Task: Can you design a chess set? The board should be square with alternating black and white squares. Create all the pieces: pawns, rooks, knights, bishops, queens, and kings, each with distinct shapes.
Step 5580:
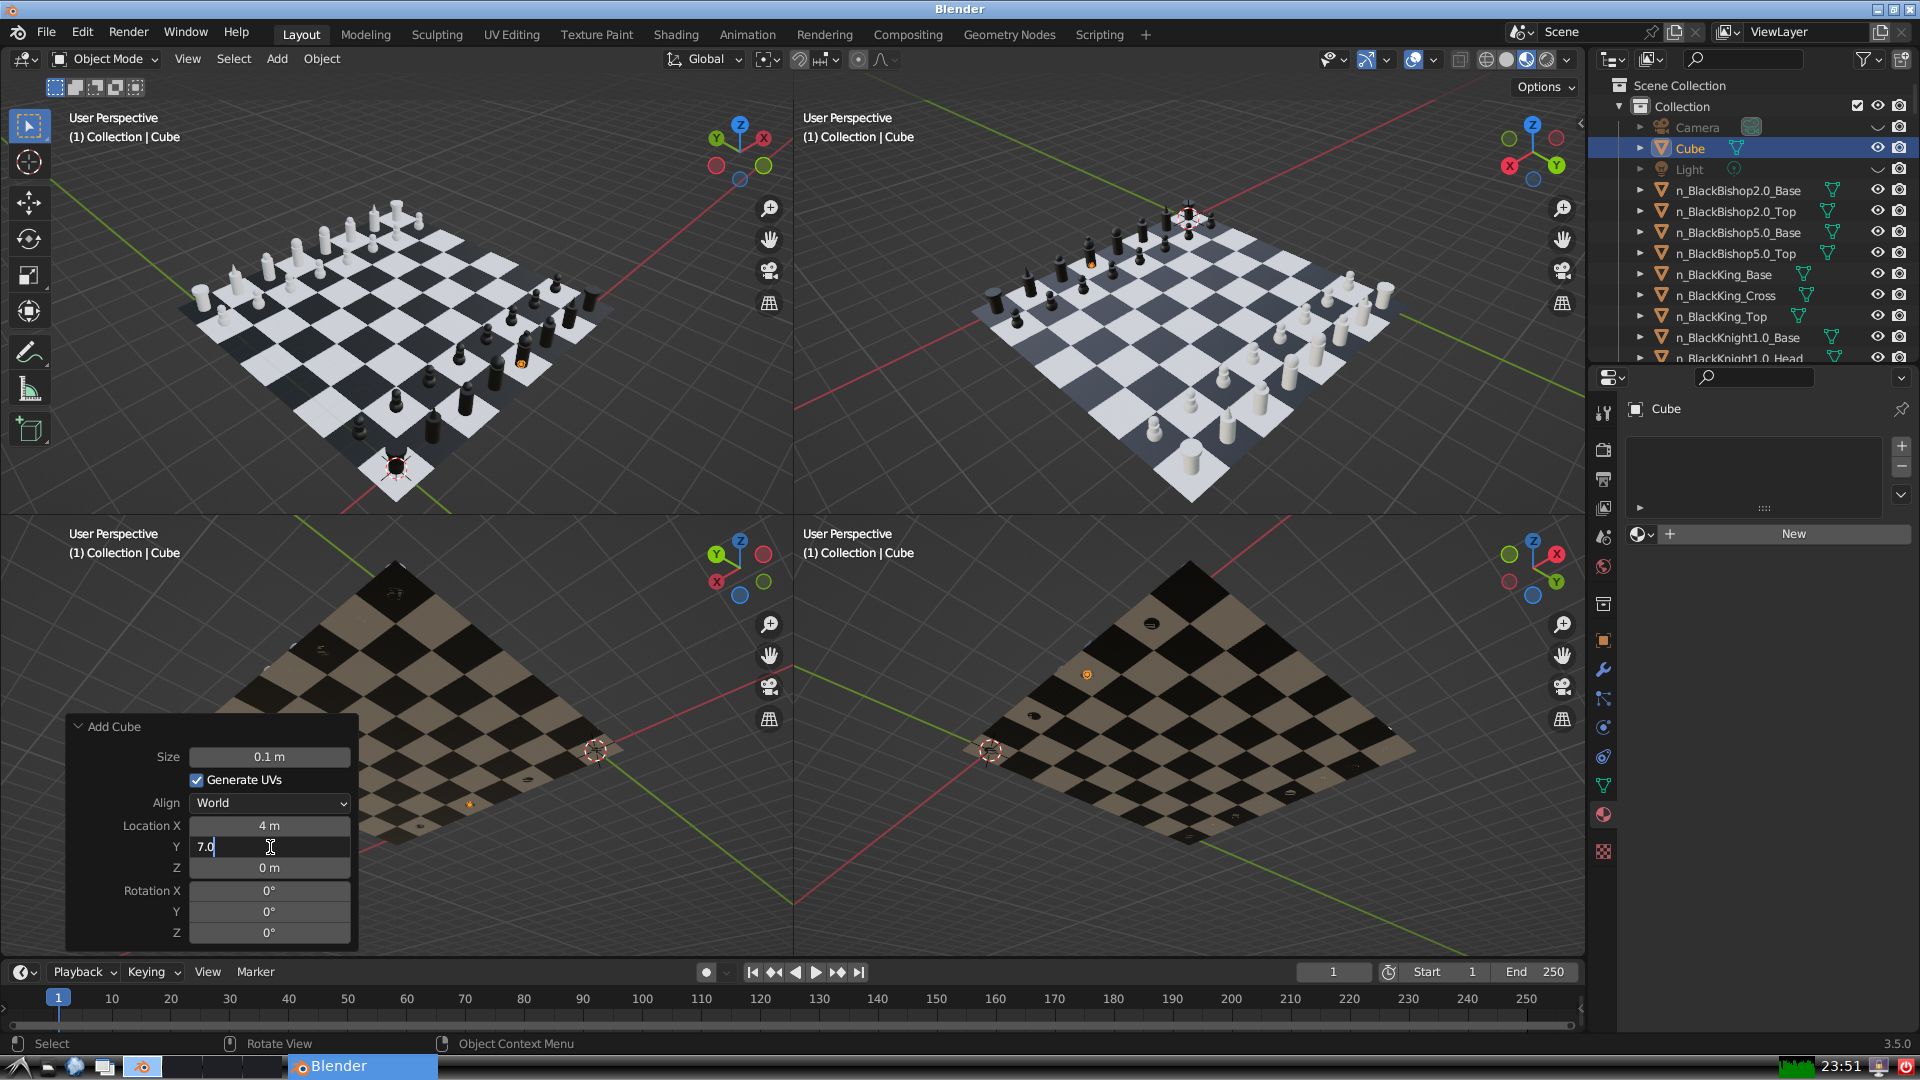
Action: {"key_press": ['Return']}